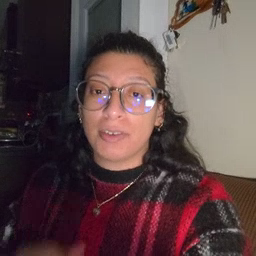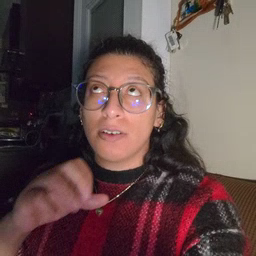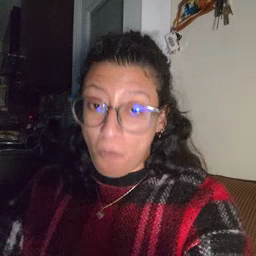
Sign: old